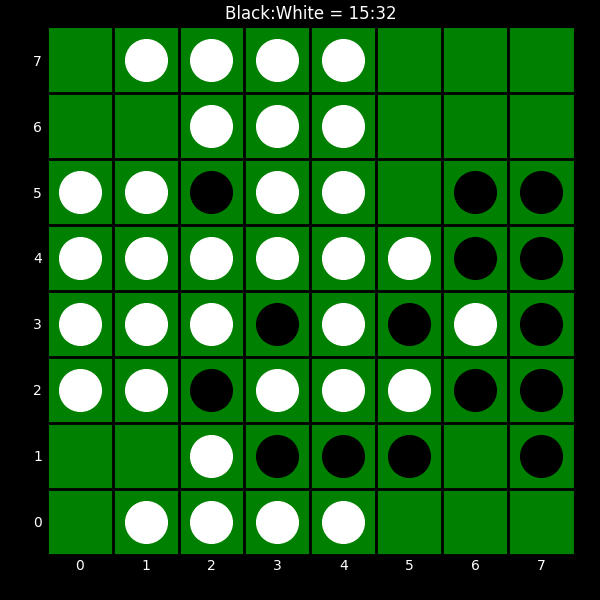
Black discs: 15
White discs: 32